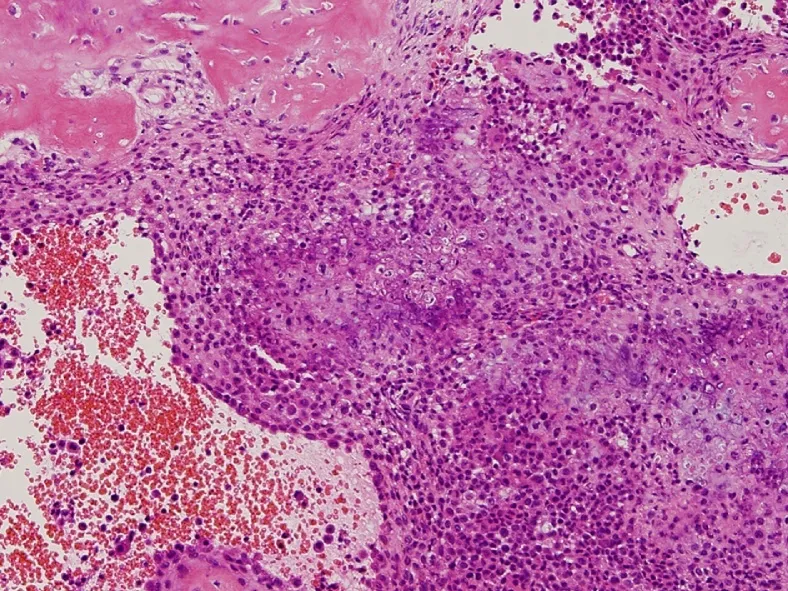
Hematoxylin and eosin staining of the curetted specimen.
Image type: pathology (h&e)